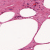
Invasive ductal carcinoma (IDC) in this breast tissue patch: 0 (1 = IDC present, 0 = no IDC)